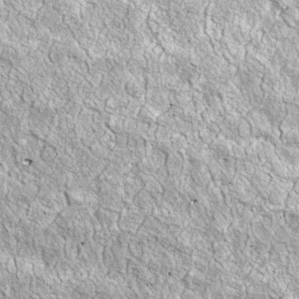
Label: non_frost